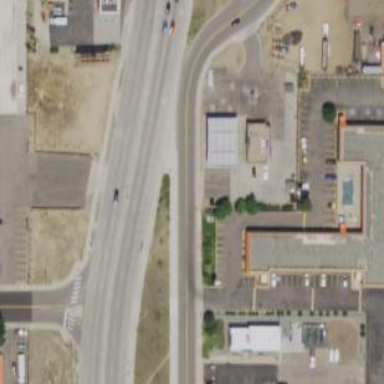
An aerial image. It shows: Motel building.